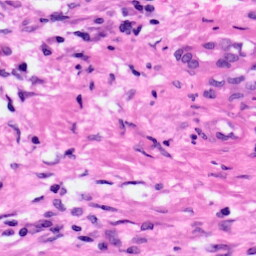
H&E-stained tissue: Pancreatic